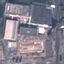
Label: Industrial